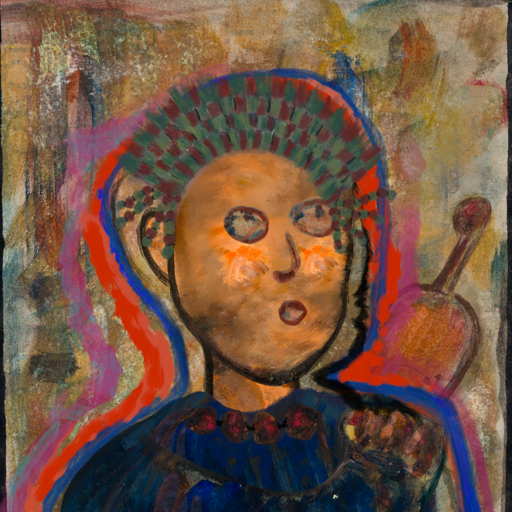
Background: Pipe, Head And Neck Side: Gypsy_Queen, Face Side: Orphan, Bust: Pipe, Hair Side: Experience, Head Accessory: After_Raid_Crown, Second Necklace: Blank, Necklace: Mosgoul, Baby: Blank